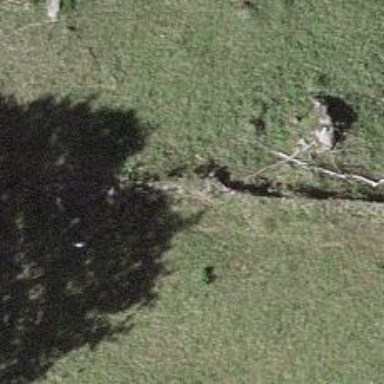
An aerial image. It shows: Dry stone wall barrier.